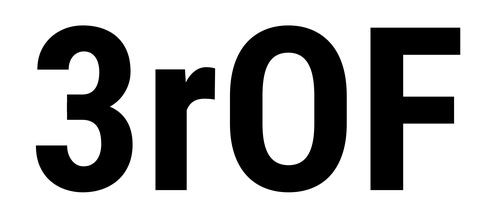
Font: Roboto_Condensed_Bold